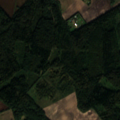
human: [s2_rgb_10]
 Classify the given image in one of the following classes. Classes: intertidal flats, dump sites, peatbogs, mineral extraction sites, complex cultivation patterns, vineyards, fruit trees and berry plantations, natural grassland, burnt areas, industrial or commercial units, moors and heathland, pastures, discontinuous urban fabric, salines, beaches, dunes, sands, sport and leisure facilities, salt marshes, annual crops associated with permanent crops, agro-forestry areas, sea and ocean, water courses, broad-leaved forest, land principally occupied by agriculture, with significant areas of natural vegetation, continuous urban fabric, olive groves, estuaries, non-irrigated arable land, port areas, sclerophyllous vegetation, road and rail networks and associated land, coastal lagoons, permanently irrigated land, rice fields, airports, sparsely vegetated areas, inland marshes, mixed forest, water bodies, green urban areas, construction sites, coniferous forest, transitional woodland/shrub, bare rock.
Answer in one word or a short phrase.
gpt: non-irrigated arable land, complex cultivation patterns, land principally occupied by agriculture, with significant areas of natural vegetation, broad-leaved forest, coniferous forest, transitional woodland/shrub